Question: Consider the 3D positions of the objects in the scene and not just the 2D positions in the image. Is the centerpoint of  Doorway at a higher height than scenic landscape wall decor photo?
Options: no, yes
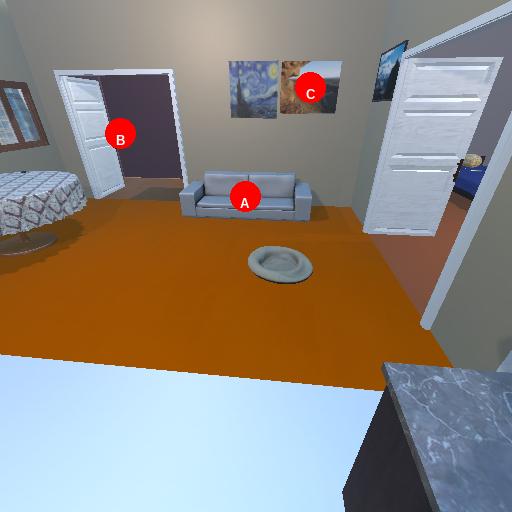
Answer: no